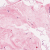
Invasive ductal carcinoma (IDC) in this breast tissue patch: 0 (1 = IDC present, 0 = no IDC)